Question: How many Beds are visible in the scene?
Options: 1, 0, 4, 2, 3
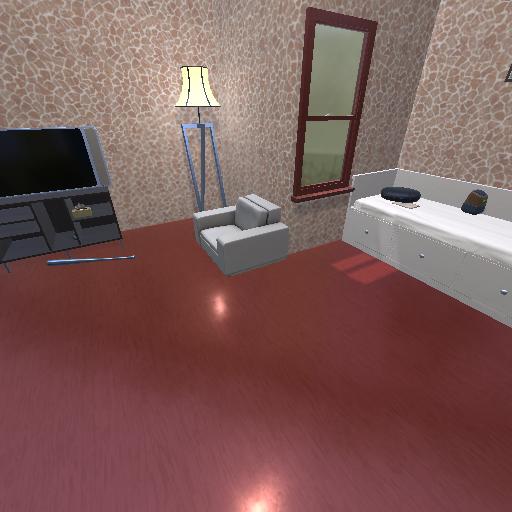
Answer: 1